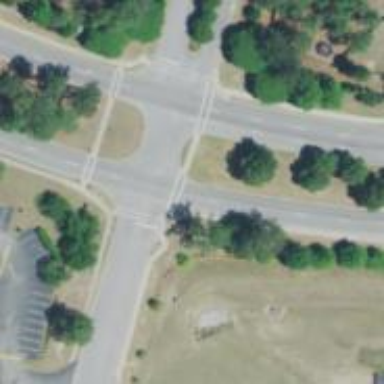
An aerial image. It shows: Marked crossing on footway.